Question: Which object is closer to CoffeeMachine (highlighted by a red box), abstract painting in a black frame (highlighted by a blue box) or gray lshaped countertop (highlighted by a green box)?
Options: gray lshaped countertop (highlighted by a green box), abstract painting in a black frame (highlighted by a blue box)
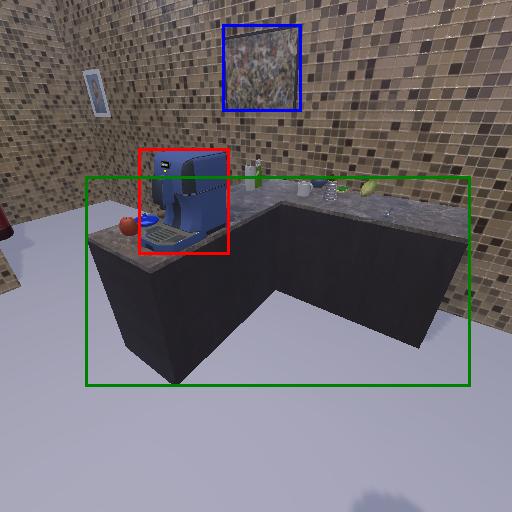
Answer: gray lshaped countertop (highlighted by a green box)